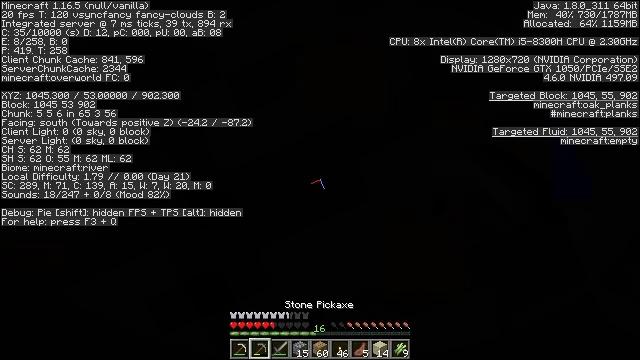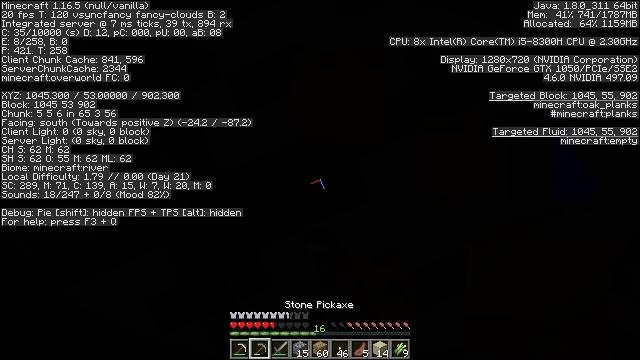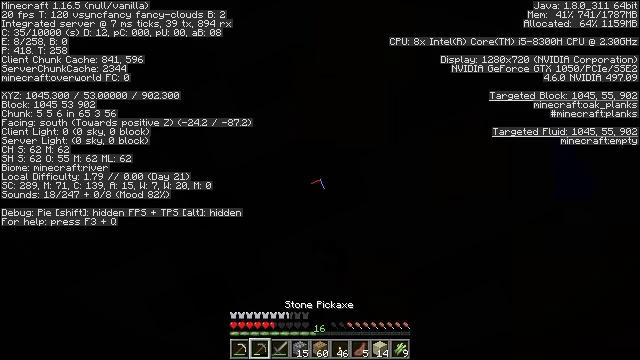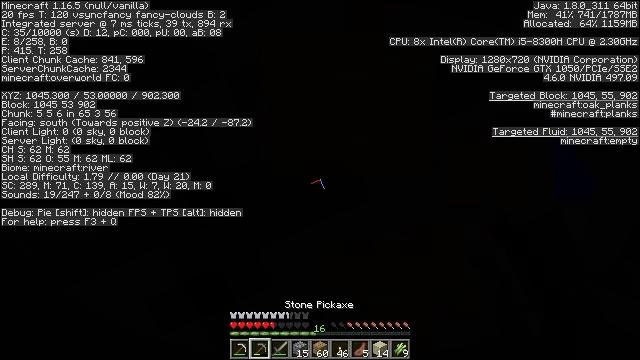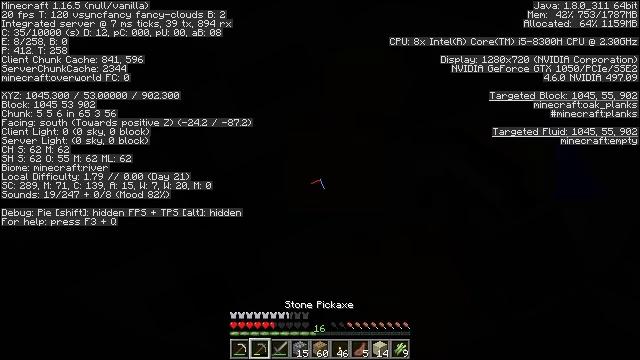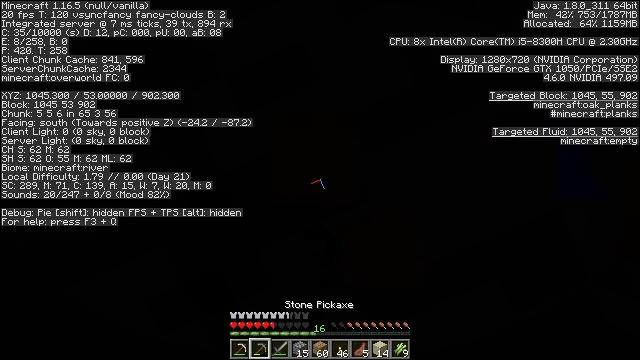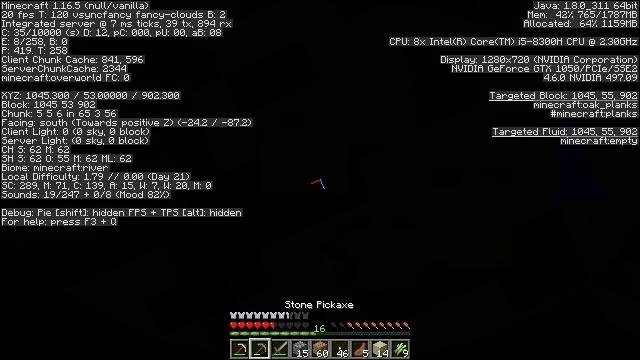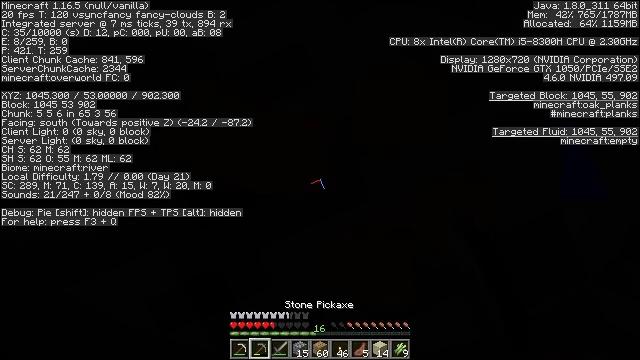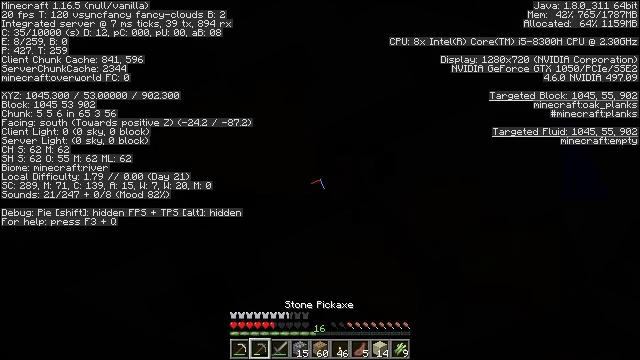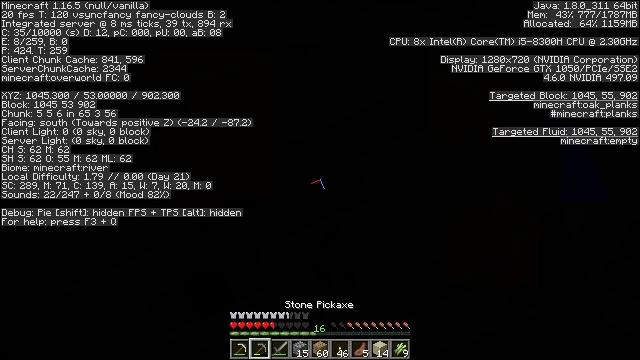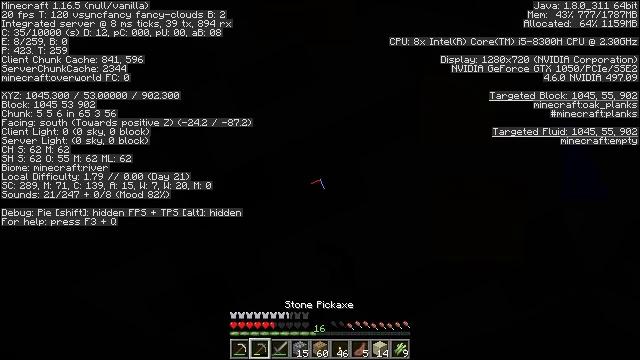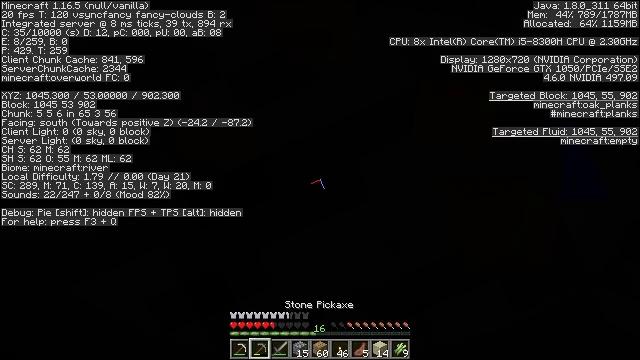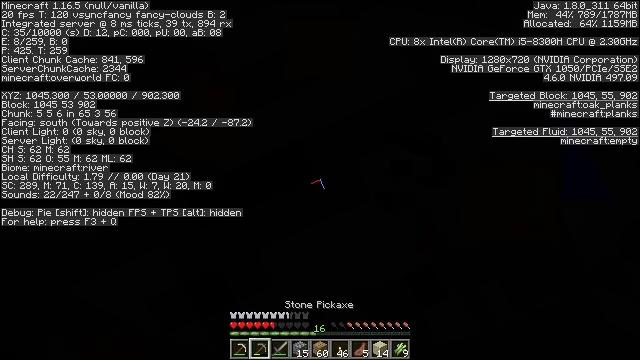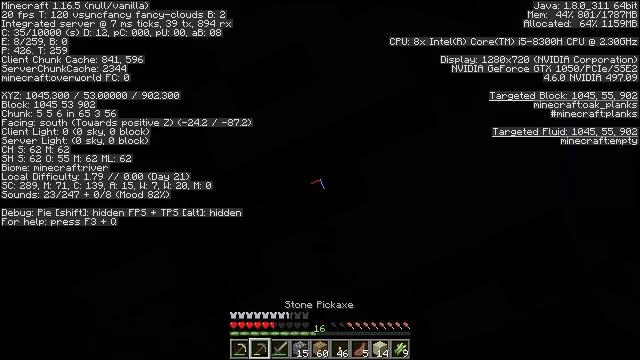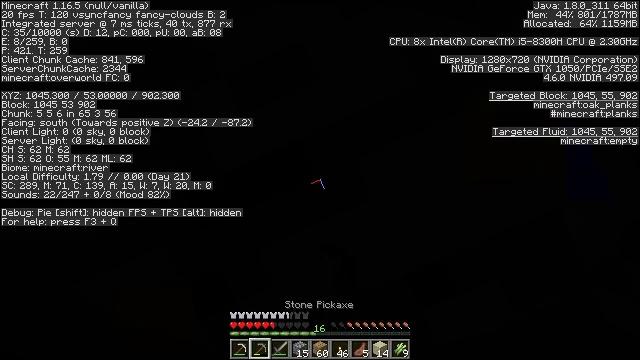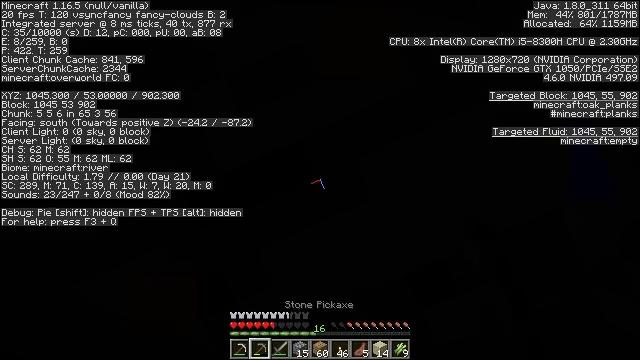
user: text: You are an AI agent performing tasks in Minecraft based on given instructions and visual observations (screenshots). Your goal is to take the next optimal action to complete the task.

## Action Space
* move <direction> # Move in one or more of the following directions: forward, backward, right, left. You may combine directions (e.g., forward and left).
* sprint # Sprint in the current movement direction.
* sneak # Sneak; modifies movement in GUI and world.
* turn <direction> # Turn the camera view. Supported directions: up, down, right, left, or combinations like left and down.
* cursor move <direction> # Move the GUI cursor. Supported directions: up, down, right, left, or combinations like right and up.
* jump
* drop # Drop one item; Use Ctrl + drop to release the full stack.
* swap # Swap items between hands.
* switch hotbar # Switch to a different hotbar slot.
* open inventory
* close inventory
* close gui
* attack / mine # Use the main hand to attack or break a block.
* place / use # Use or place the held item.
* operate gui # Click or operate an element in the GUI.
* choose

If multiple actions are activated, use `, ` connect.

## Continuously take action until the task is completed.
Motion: motion action
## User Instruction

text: Collect the oak planks from the structure.
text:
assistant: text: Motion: attack / mine
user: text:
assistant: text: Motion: attack / mine
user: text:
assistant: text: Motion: attack / mine
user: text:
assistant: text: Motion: attack / mine
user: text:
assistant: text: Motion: attack / mine
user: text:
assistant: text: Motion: attack / mine
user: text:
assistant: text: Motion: attack / mine
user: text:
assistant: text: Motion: attack / mine
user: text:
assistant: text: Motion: attack / mine
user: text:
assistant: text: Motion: attack / mine
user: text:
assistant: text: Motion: attack / mine
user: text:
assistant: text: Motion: attack / mine
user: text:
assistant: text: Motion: attack / mine
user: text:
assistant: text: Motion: attack / mine
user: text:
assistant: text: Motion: attack / mine
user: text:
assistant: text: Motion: attack / mine
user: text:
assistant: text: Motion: attack / mine
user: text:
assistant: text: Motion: attack / mine
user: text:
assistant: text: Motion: attack / mine
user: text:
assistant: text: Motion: attack / mine
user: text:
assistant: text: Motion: attack / mine
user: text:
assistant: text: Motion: attack / mine
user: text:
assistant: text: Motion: attack / mine
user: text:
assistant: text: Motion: attack / mine
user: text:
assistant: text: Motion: attack / mine
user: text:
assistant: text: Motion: attack / mine
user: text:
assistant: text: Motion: attack / mine
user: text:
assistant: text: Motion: attack / mine
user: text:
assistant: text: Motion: attack / mine
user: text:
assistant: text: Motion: attack / mine